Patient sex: F
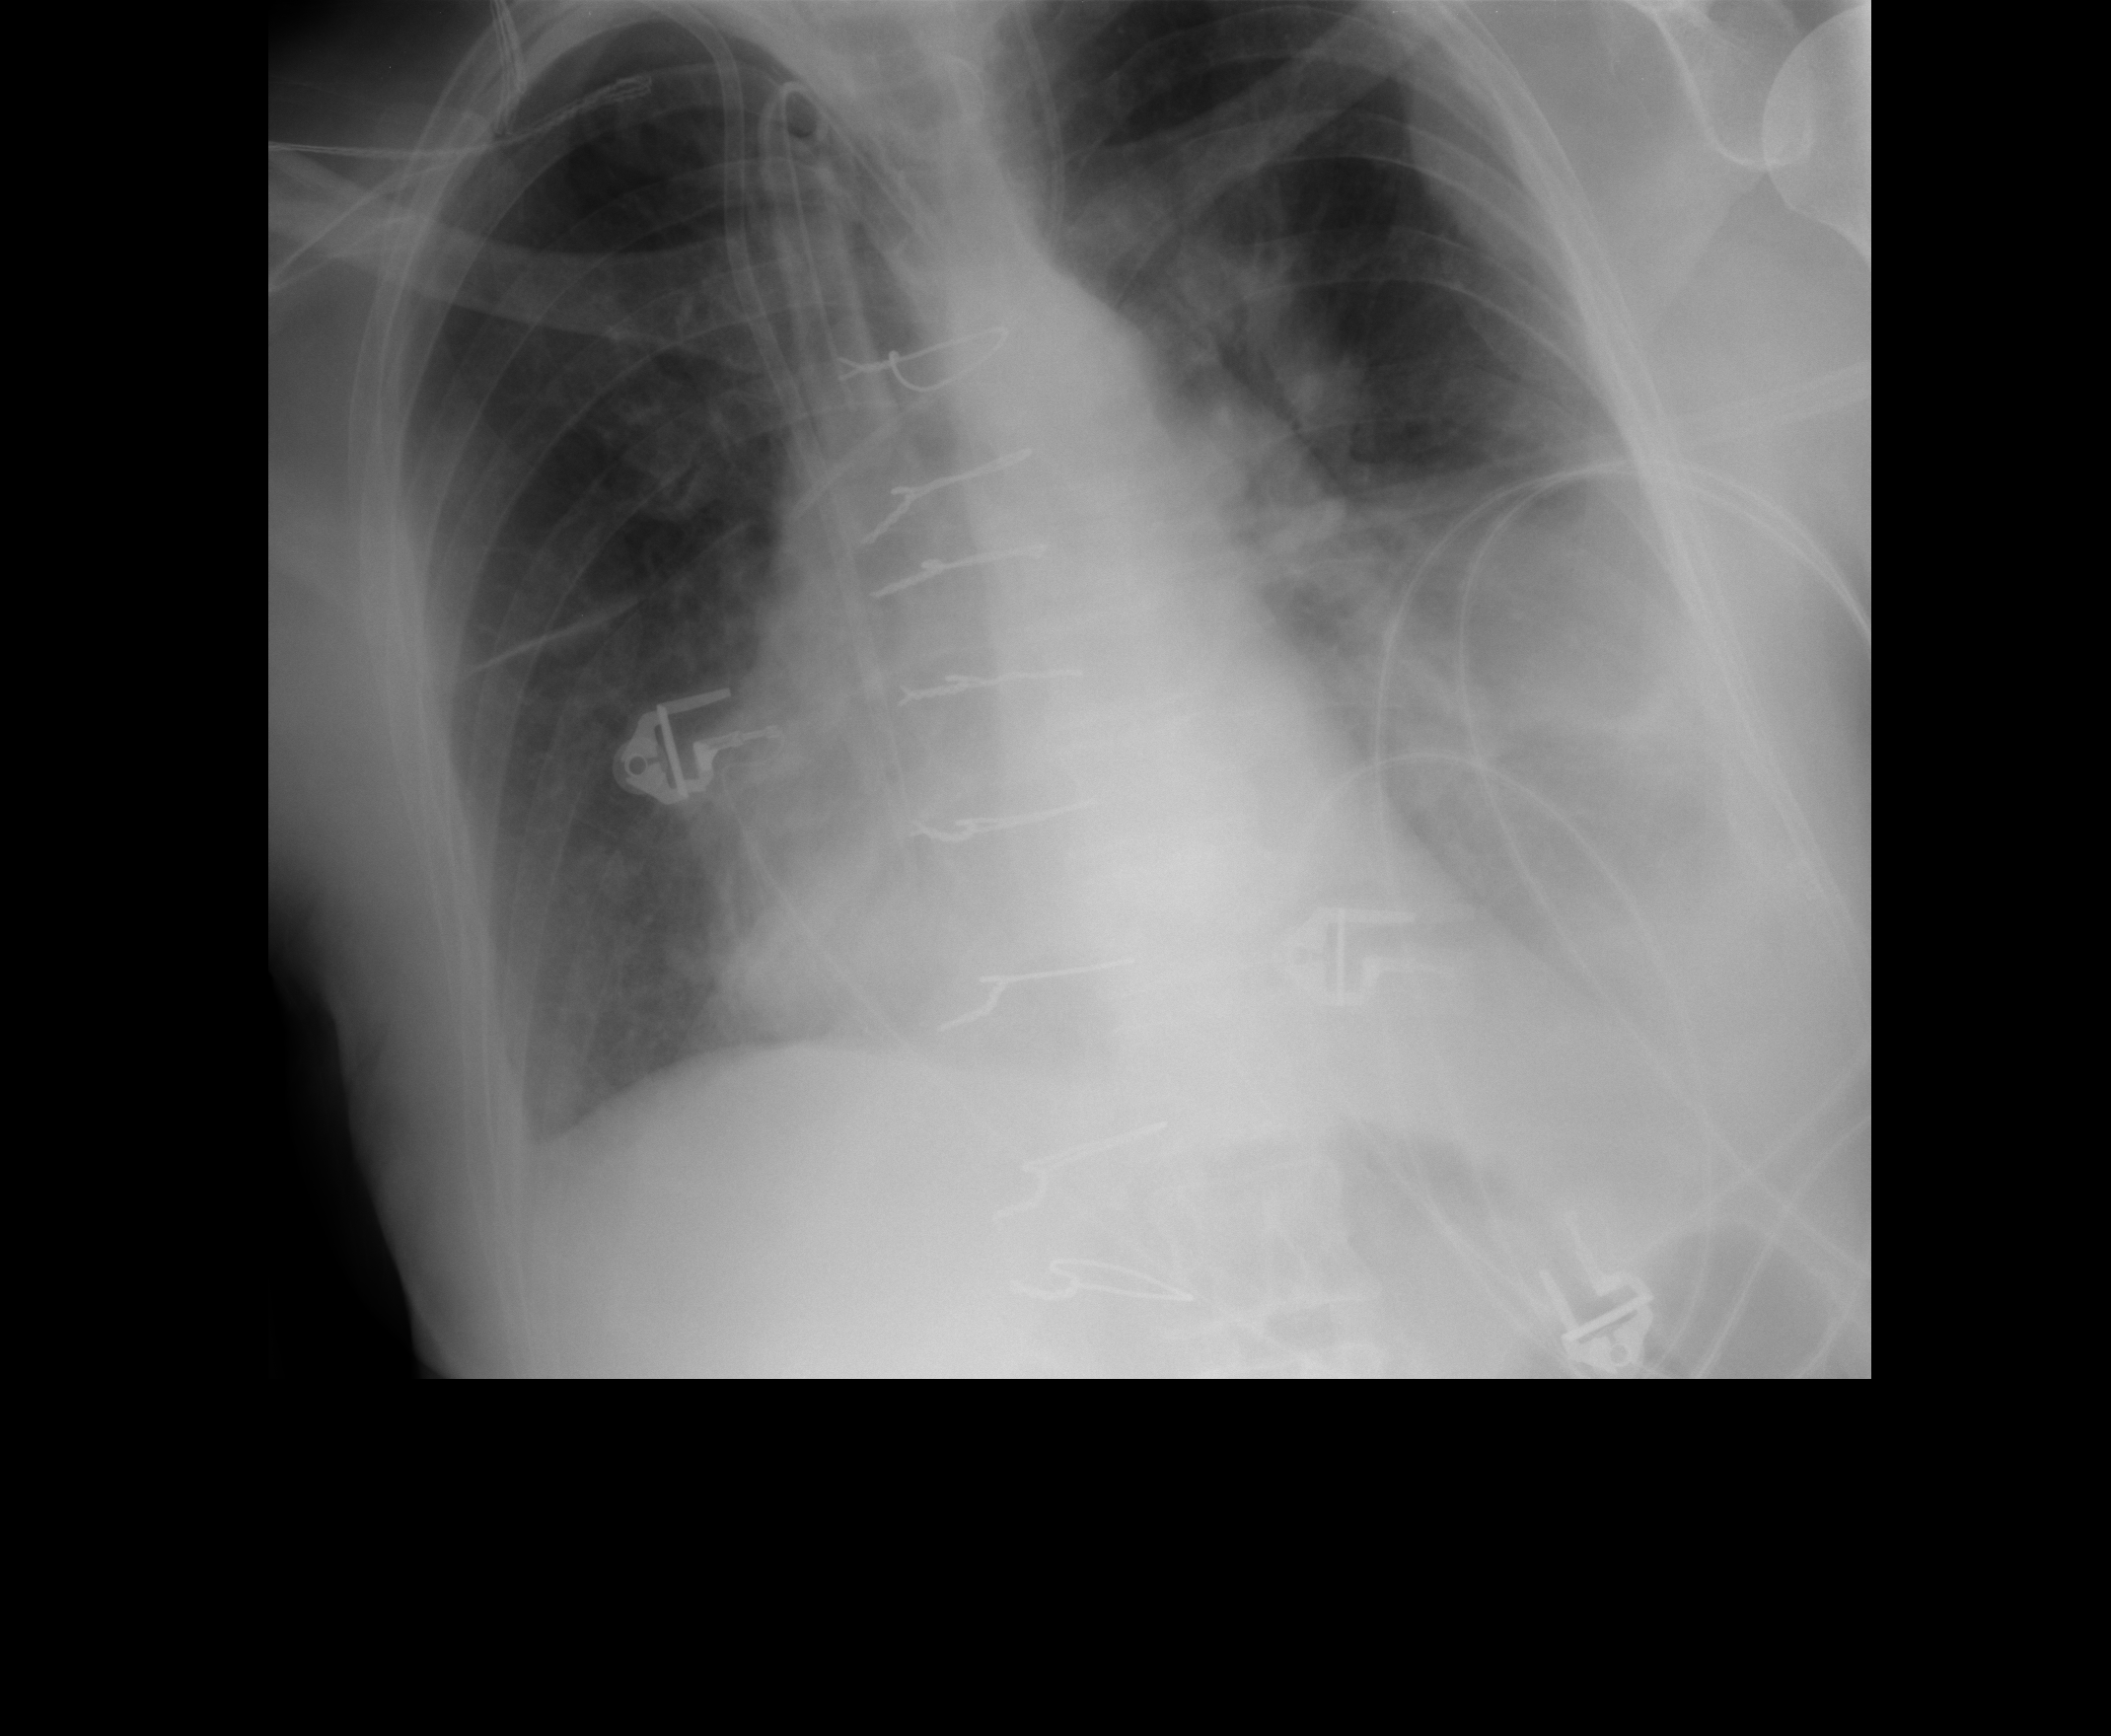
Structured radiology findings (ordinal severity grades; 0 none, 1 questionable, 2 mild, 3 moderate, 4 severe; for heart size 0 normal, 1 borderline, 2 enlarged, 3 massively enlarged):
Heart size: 1
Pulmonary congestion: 2
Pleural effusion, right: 1
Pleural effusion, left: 2
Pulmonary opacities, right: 0
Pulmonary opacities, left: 1
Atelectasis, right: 2
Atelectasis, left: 3